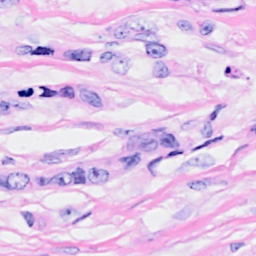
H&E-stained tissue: Breast